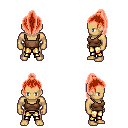
a pixel art fantasy rpg character, male body template, human, tanned skin, brown pirate shirt, gold greaves, red long topknot hairstyle, four views (front, back, left, right), 2x2 character sprite sheet, small pixel art, hard edges, no anti-aliasing